Question: I had a simple question about how can we enable or launch the Google Location Setting -> Access Location in our application. And i am talking about the new Setting that google has updated.

Intent to open google Setting i found was only this:
'''
Intent settings = new Intent();
settings.setPackage("com.google.android.gms");
settings.addCategory(Intent.CATEGORY_LAUNCHER);
starrtActivity(settings);
'''
but i wan to open ''Access Location'',
can we directly enable location access or use an Intent to open location access.
I also checked out the developers site, but dint found one in below
<URL>
If its possible then do let me know, as it might enable our application to get the latest accurate location available.
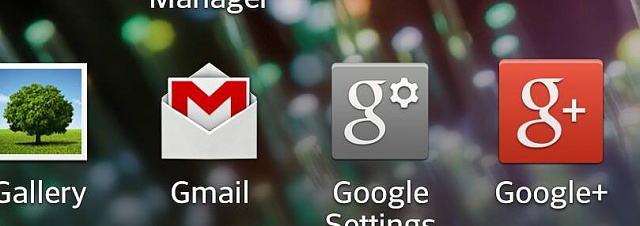
Answer: You can open the settings using 'Intent', try this:
'''
Intent viewIntent = new Intent(Settings.ACTION_LOCATION_SOURCE_SETTINGS);
startActivity(viewIntent);
'''